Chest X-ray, PA view. Patient: 52 years old, sex M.
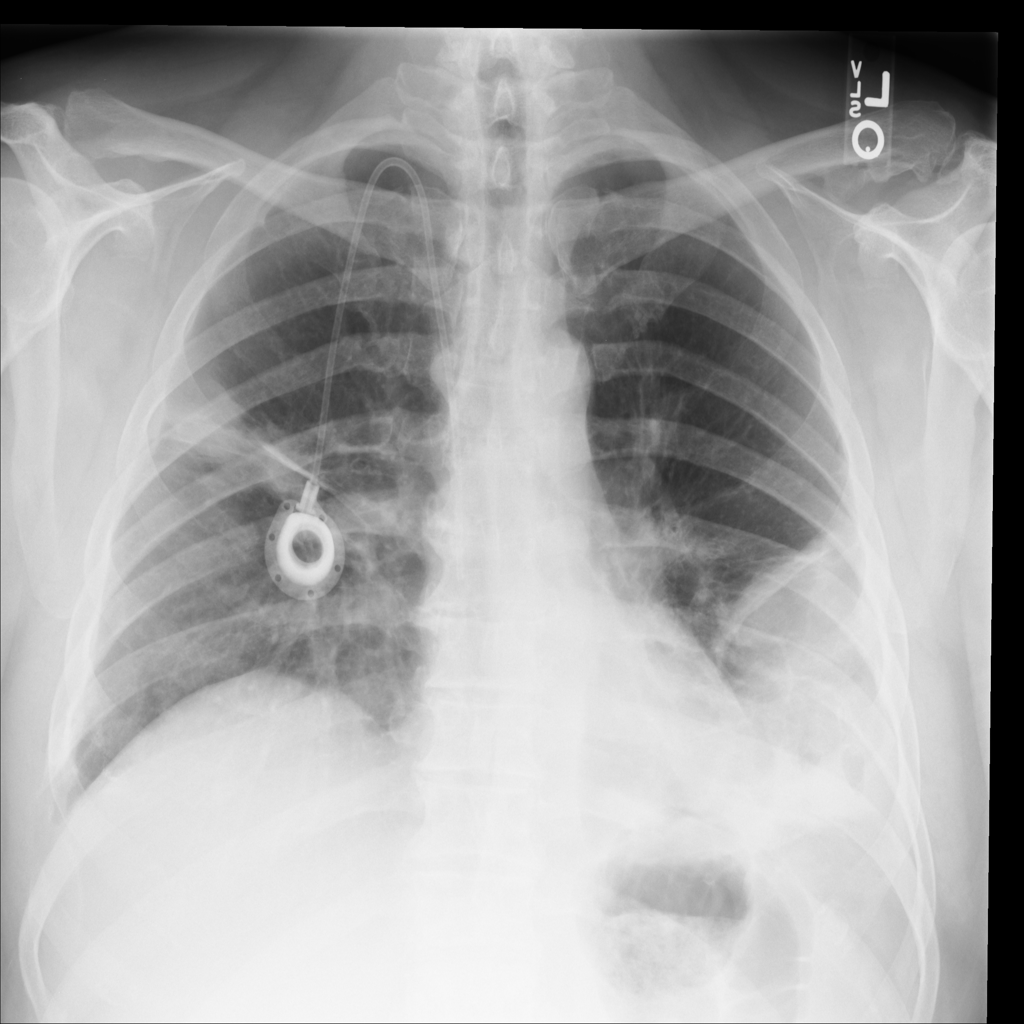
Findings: Mass